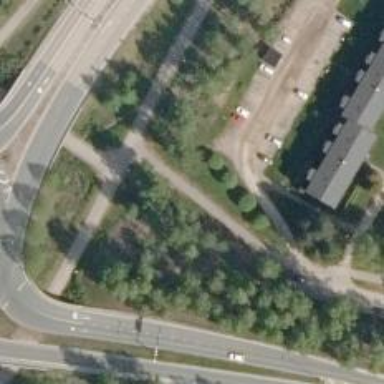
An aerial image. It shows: Asphalt cycleway.